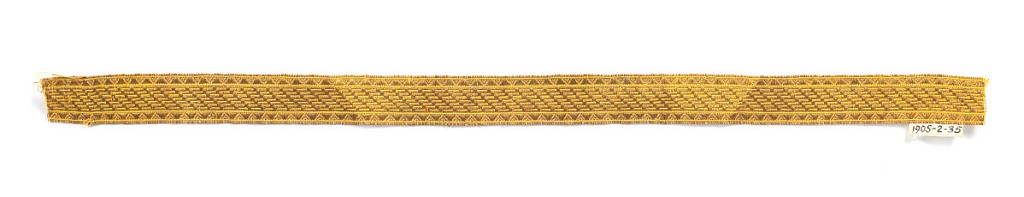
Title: Trimming
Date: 17th century
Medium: silk, metallic thread Technique: woven
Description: Design of saw tooth borders with broken diagonal lines between. In yellow and metallic thread.